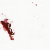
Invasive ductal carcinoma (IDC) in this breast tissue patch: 0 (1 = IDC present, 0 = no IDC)